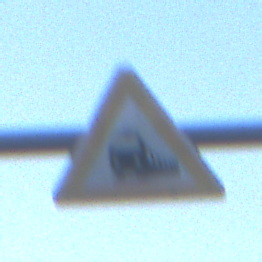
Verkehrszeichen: Bahnuebergang
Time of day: Dawn
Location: Outdoor (Urban)
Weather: Clear
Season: NotSpecified
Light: Natural